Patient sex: M
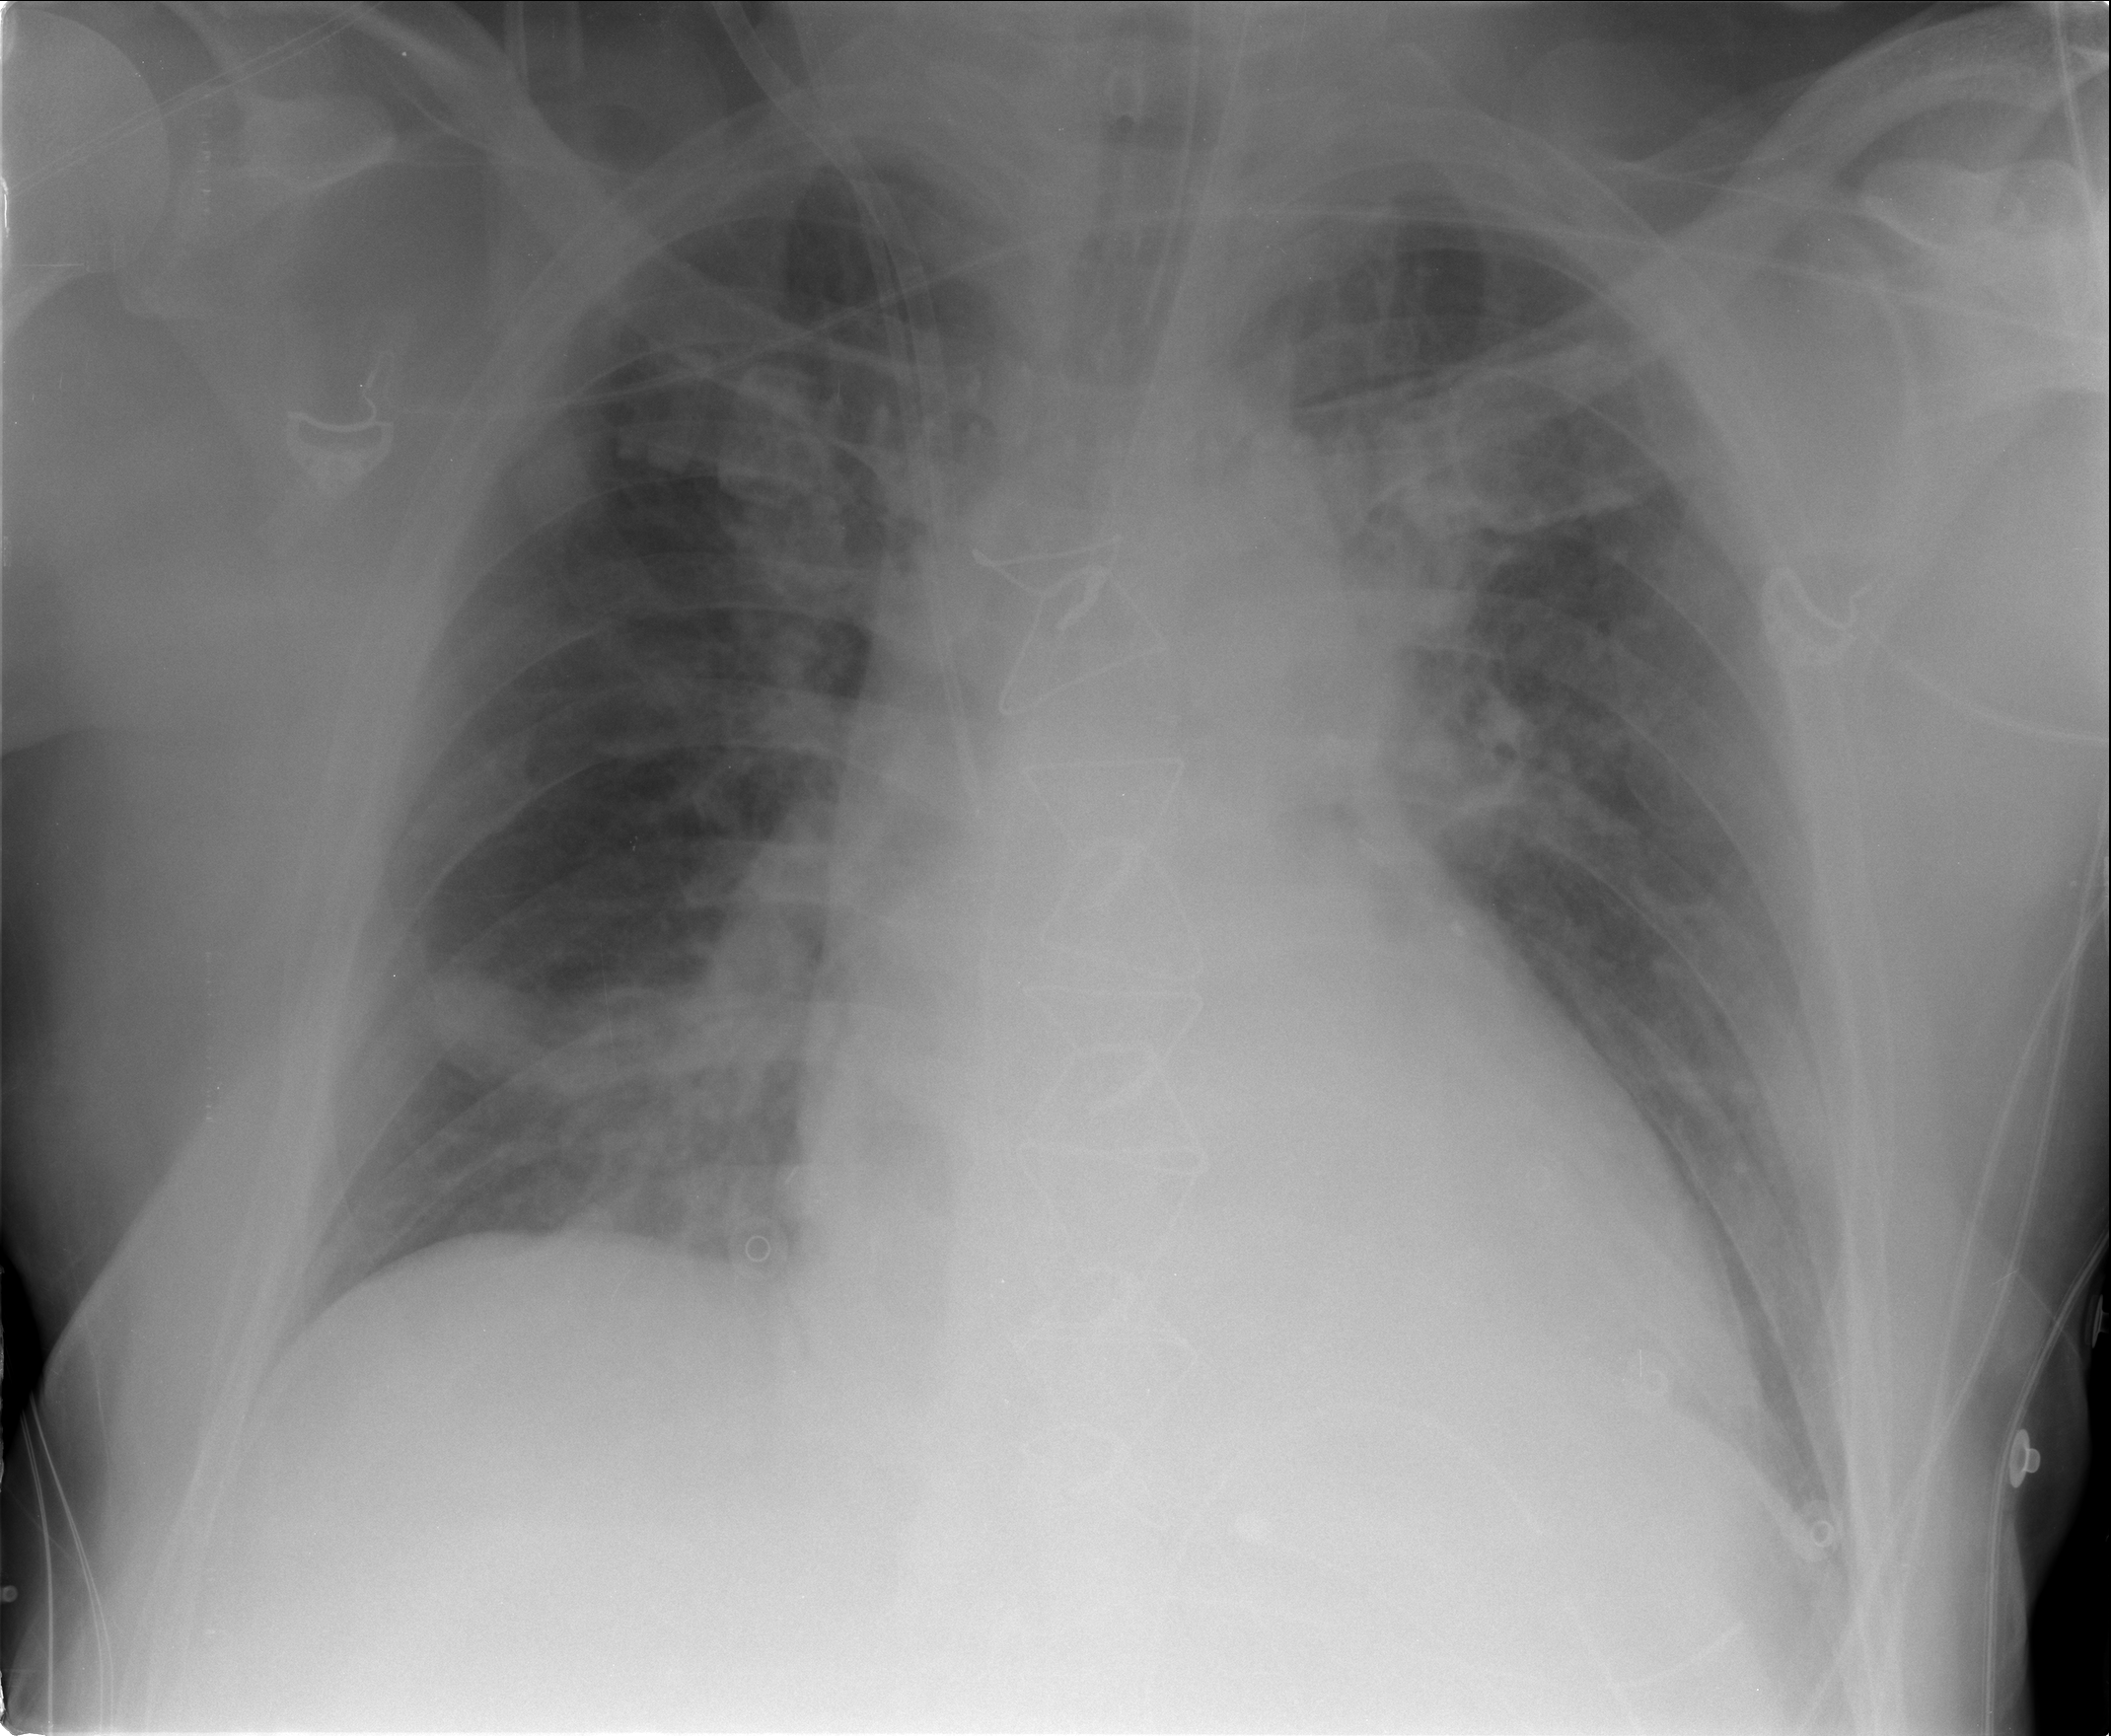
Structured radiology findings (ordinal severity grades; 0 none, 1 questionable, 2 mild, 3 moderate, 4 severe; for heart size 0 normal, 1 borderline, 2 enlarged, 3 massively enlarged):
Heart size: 2
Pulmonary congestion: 2
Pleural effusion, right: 0
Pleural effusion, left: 0
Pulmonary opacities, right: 0
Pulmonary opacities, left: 2
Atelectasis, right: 2
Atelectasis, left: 2